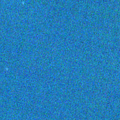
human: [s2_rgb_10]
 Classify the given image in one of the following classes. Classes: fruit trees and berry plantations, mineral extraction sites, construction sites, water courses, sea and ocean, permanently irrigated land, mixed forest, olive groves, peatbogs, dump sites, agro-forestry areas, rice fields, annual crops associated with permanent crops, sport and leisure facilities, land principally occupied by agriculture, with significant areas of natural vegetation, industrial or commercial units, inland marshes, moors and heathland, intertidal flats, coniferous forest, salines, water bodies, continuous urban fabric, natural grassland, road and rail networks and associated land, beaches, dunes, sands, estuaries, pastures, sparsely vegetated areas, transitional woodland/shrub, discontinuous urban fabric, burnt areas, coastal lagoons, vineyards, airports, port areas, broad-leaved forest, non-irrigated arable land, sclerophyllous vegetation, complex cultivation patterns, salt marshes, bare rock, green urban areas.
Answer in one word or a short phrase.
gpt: sea and ocean